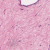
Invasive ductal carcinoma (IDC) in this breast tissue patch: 0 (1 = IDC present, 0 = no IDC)